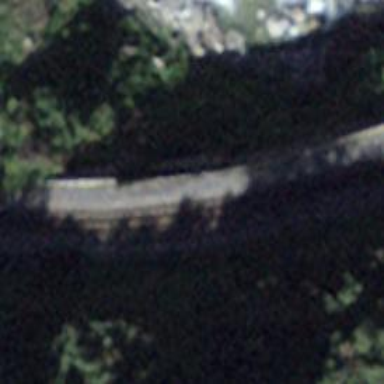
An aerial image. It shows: Preserved narrow-gauge railway.